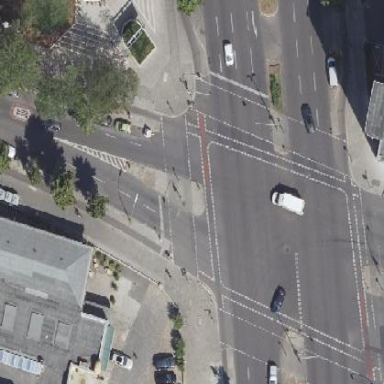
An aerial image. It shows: Primary highway junction.